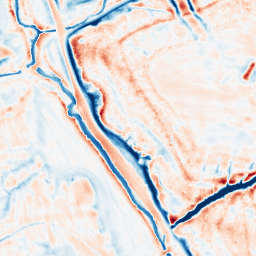
Category: edge_preserving
Decomposition family: bilateral
Decomposition parameters: d: 21
sigma_color: 150
sigma_space: 25
Upsampling method: quintic
Upsampling parameters: scale: 2
Upsampling scale: 2